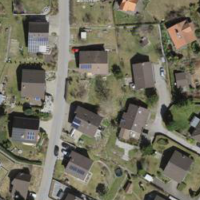
EUNIS habitat code: 54
Species observed at this site:
Galeopsis tetrahit